Aerial crown-view tile of a tropical tree (Barro Colorado Island, Panama), acquired 20240716:
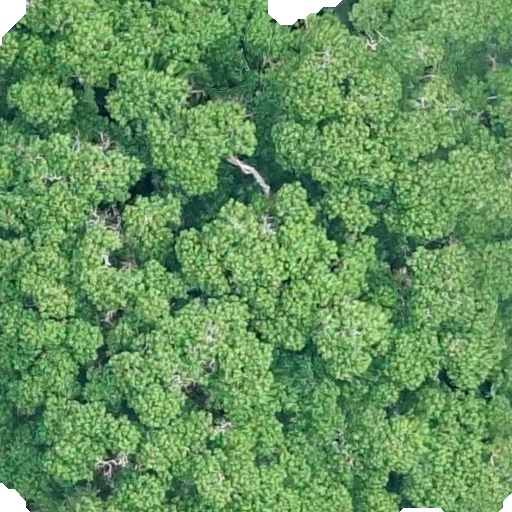
Species: Hura crepitans
GBIF accepted scientific name: Hura crepitans
Crown area: 617.424 m²